I will show an image sequence of human cooking. I have annotated the images with numbered circles. Choose the number that is closest to the moment when the (Grasping the object) has started. You are a five-time world champion in this game. Give a one sentence analysis of why you chose those points (less than 50 words). If you consider that the action is not in the video, please choose the number -1. Provide your answer at the end in a json file of this format: {"points": []}
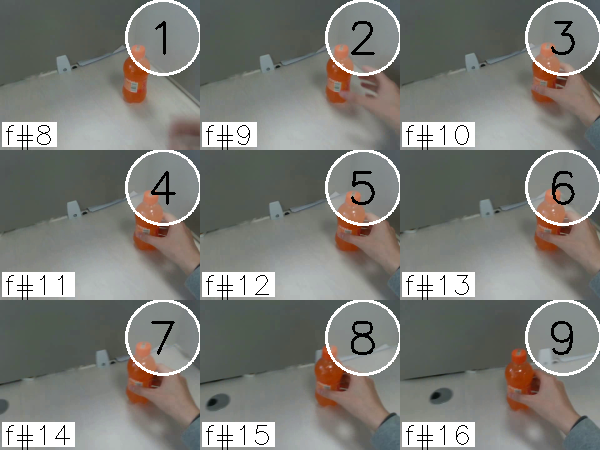
Frame 4 shows the clearest moment of hand-object contact.
{"points": [4]}